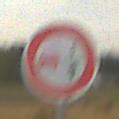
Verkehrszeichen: VerbotUeberholenEinspurigeFahrzeuge
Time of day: SunriseSunset
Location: Outdoor (RoadRail)
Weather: PartlyCloudy
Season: NotSpecified
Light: Natural